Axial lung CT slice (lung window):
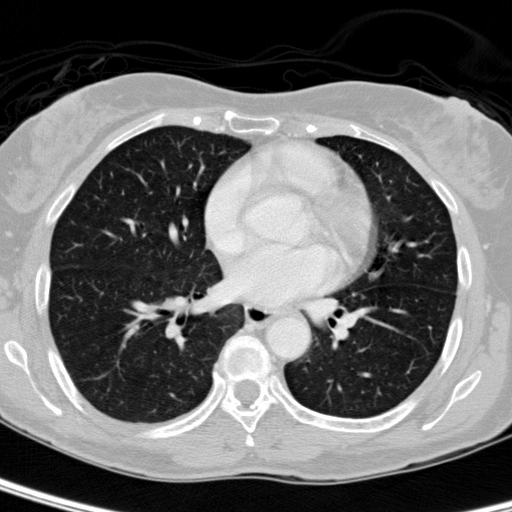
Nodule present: no